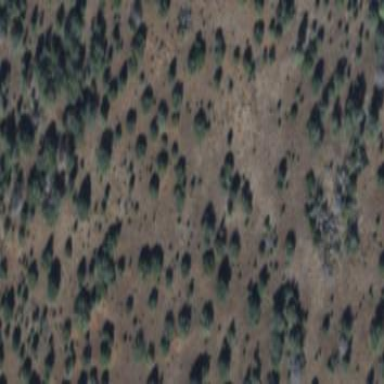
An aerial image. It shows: Patch of scrub vegetation.